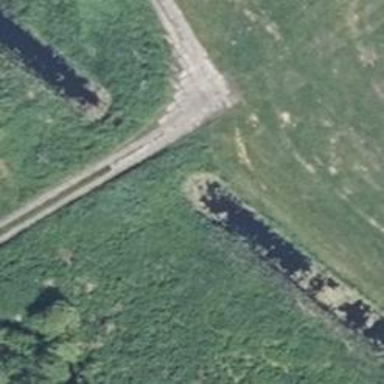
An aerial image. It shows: Culvert tunnel.